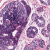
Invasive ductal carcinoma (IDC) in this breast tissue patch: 0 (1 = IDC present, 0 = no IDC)